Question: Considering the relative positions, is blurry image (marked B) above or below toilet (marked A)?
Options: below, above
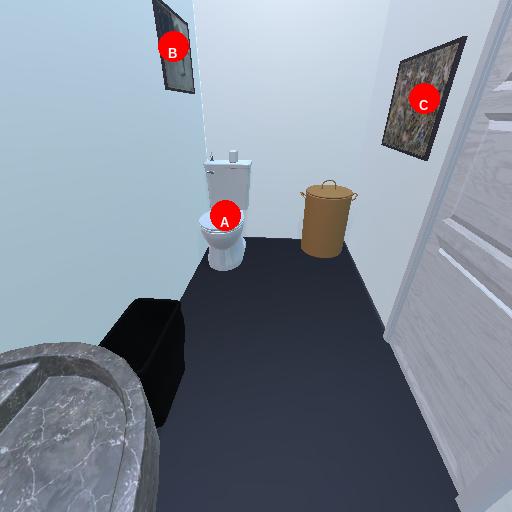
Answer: below